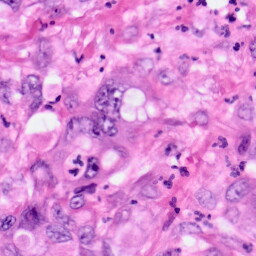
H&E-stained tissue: Pancreatic